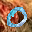
Label: 0